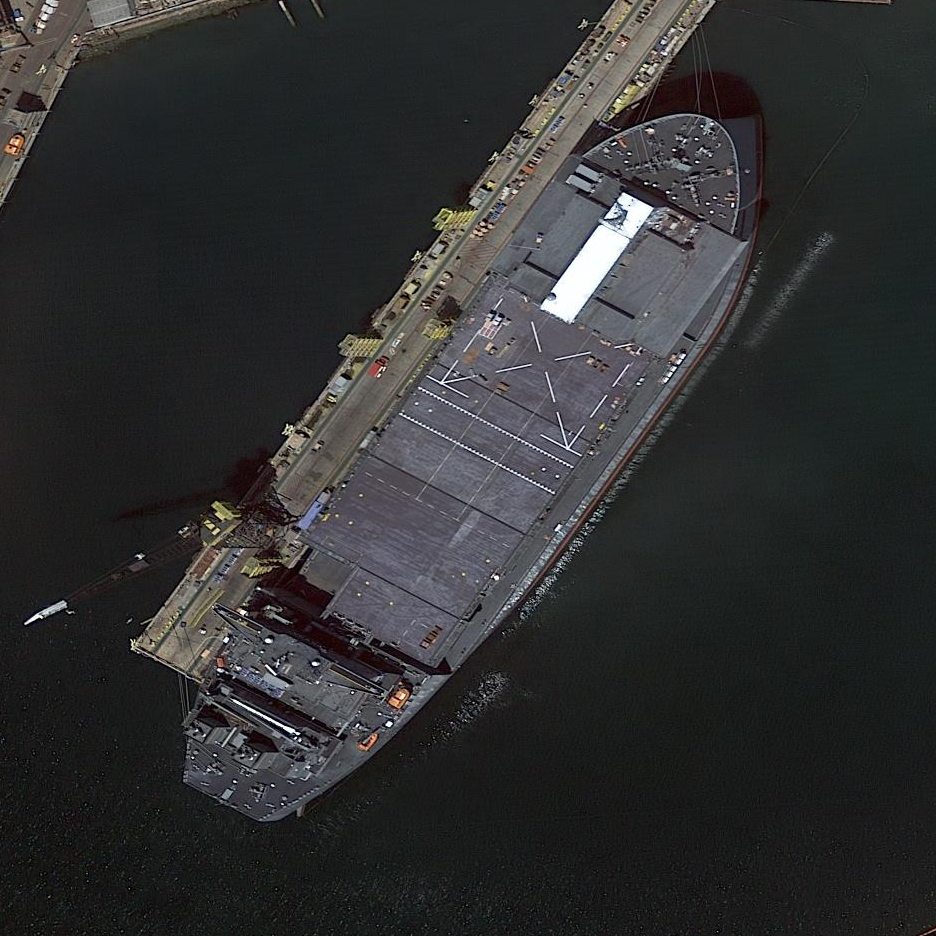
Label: civil